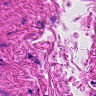
Metastatic tissue present: no